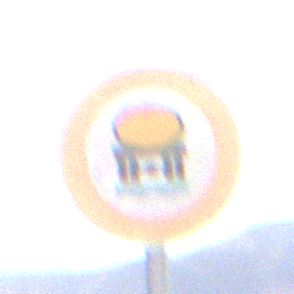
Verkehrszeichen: VerbotFahrzeugeWassergefaehrdenderLadung
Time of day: MorningAfternoon
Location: Outdoor (Nature)
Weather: PartlyCloudy
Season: NotSpecified
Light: Natural